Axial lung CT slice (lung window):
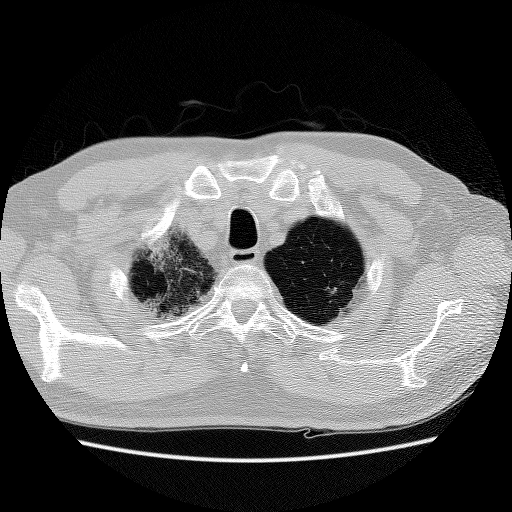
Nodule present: no